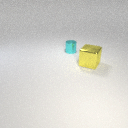
small cyan metal cylinder to the left of large yellow metal cube